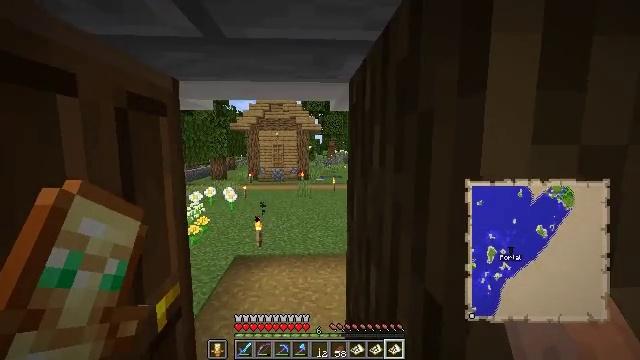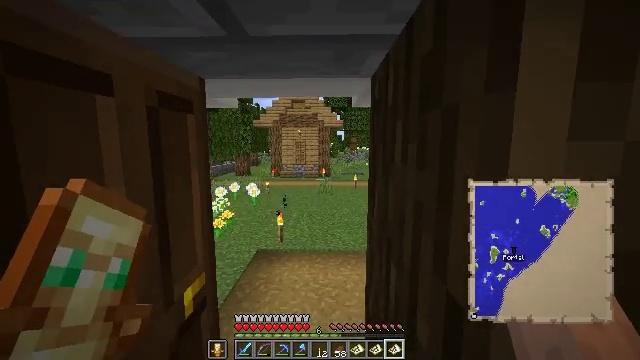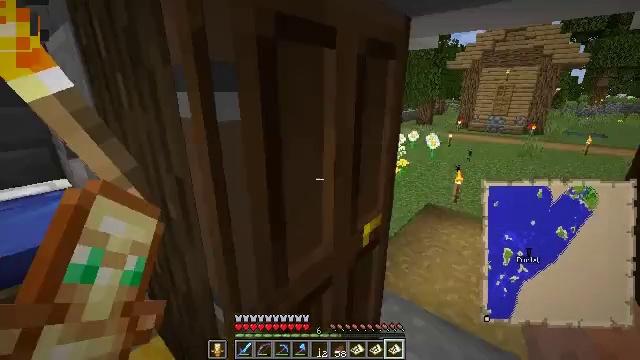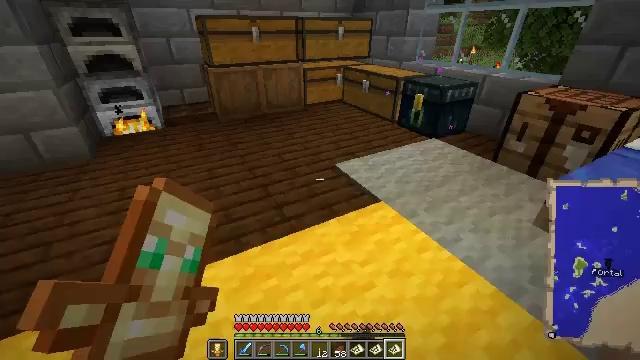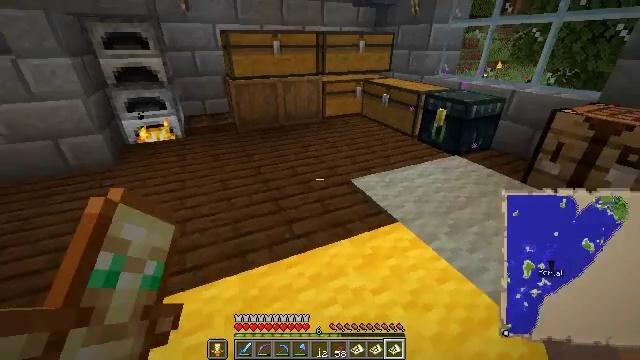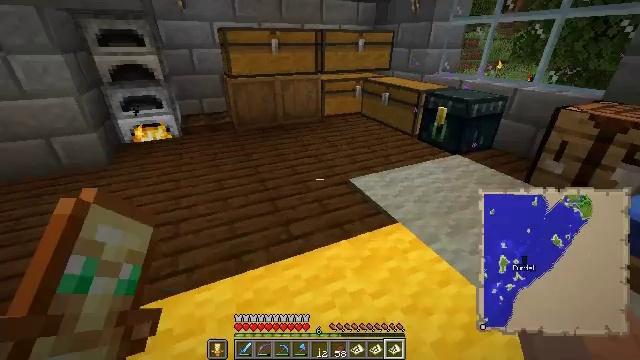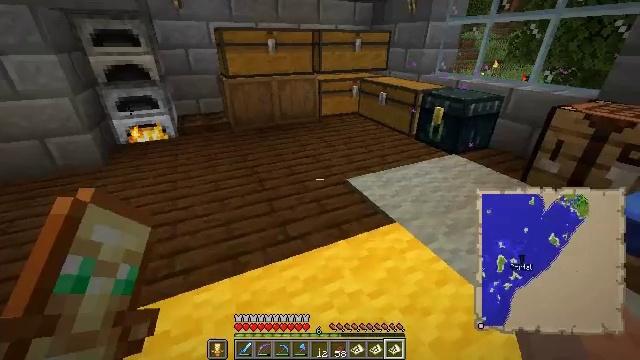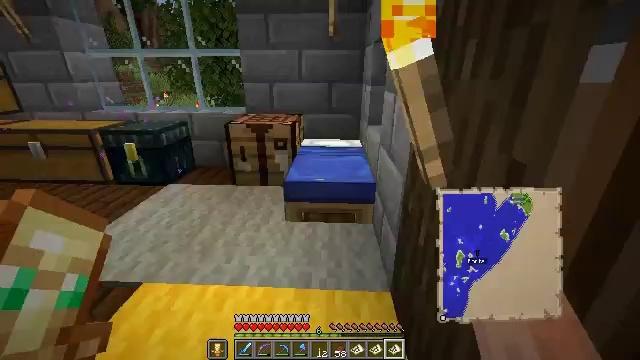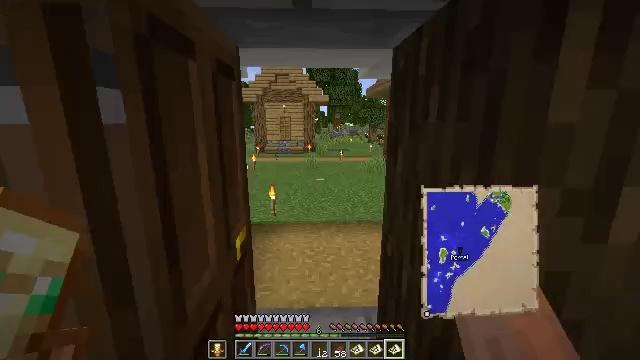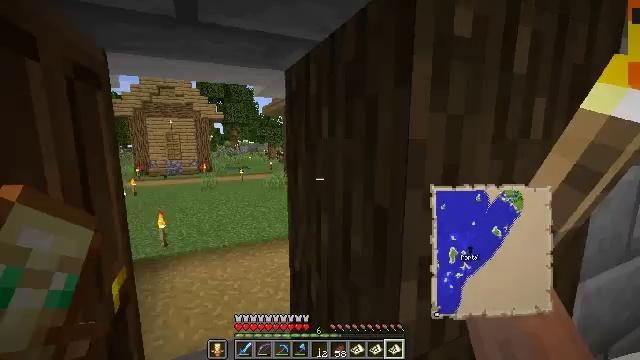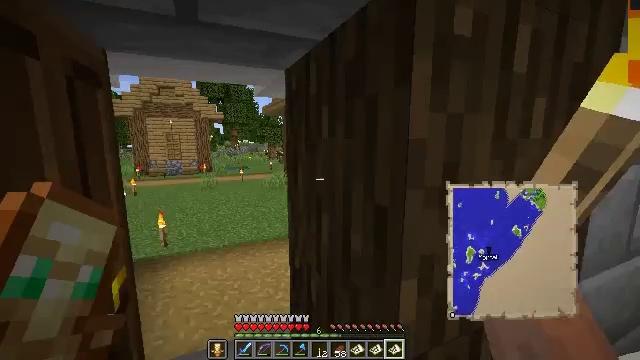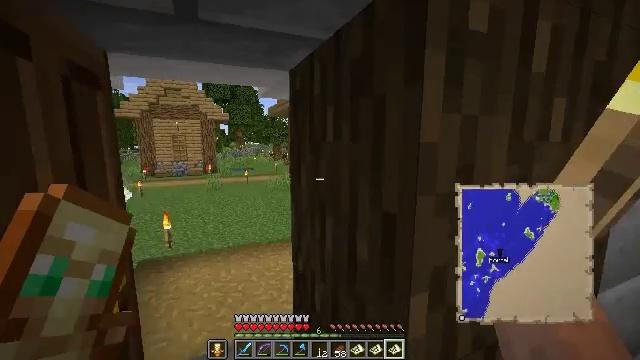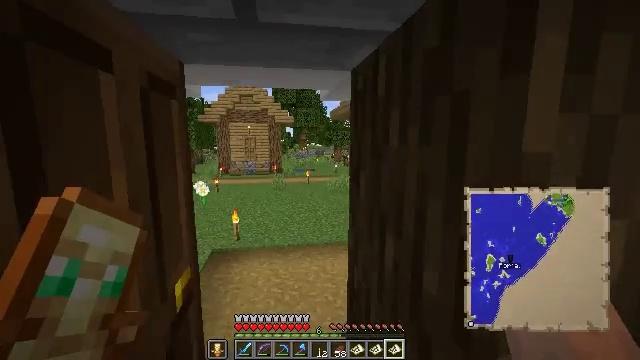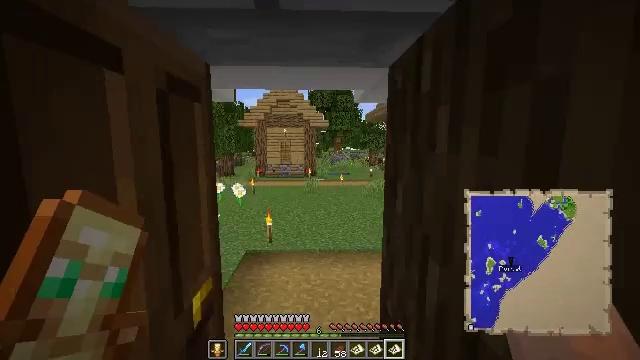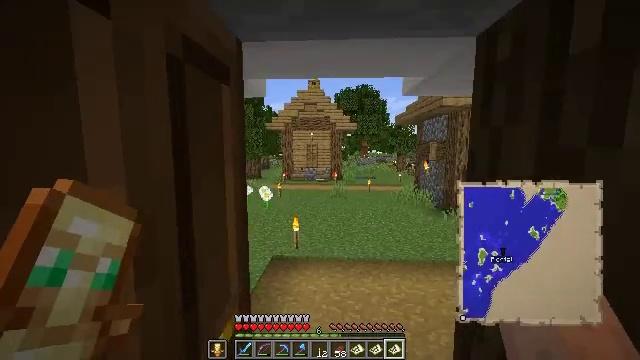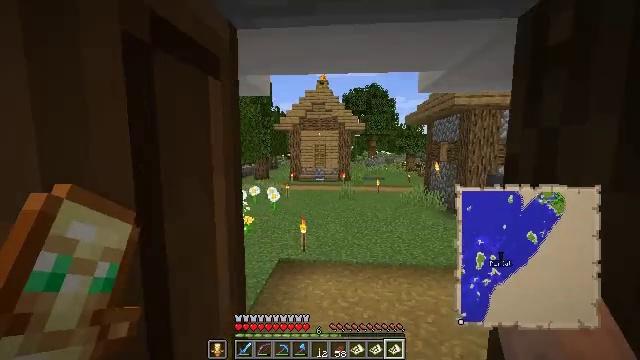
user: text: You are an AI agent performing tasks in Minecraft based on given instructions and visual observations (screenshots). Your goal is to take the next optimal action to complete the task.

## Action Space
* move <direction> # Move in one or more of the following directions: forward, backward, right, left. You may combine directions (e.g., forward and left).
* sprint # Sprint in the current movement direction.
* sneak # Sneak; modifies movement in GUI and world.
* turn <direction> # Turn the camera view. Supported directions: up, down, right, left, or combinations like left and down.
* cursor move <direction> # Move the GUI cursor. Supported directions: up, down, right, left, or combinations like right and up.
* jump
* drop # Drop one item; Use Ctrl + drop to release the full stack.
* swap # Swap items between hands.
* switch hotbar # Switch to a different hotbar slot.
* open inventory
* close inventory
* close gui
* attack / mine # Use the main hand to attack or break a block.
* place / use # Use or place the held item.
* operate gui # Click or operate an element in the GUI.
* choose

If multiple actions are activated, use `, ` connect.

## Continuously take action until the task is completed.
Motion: motion action
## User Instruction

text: craft item air
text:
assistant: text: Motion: move forward, turn left
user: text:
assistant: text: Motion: move forward, turn left and down
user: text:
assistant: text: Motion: move forward, turn left and down
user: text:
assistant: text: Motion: turn left and up
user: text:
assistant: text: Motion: no_op
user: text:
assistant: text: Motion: no_op
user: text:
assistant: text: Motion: turn right and up
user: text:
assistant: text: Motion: turn right and up
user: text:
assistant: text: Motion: turn right and up
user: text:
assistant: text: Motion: no_op
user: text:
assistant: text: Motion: move forward, turn left
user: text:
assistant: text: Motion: move forward, turn left
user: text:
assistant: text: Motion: move forward and move left, turn left
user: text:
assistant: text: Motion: move forward and move left, turn left
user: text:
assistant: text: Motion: move forward, sprint, turn left
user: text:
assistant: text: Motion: move forward, sprint
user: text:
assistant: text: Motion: move forward, sprint
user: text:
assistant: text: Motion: move forward, sprint, turn right and up
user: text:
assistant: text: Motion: move forward, sprint
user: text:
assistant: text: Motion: move forward, turn right and up
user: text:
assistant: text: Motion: move forward
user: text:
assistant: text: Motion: move forward
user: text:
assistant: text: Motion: move forward
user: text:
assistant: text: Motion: move forward
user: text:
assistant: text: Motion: move forward
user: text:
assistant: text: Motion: move forward
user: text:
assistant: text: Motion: move forward
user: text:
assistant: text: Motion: move forward
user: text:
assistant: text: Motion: move forward
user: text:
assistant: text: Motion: move forward